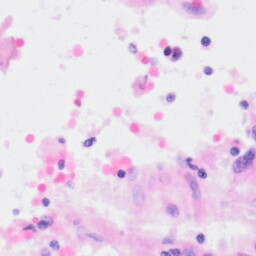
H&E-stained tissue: Kidney